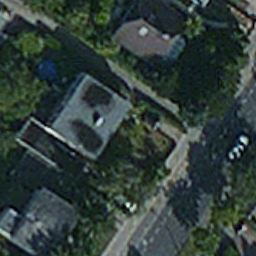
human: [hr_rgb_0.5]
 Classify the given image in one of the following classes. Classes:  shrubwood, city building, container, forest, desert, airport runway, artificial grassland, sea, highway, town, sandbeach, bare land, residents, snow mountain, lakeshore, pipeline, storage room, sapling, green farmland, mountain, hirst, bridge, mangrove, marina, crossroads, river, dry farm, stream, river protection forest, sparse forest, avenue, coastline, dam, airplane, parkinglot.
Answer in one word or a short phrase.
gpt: residents